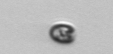
Label: Pyramimonas